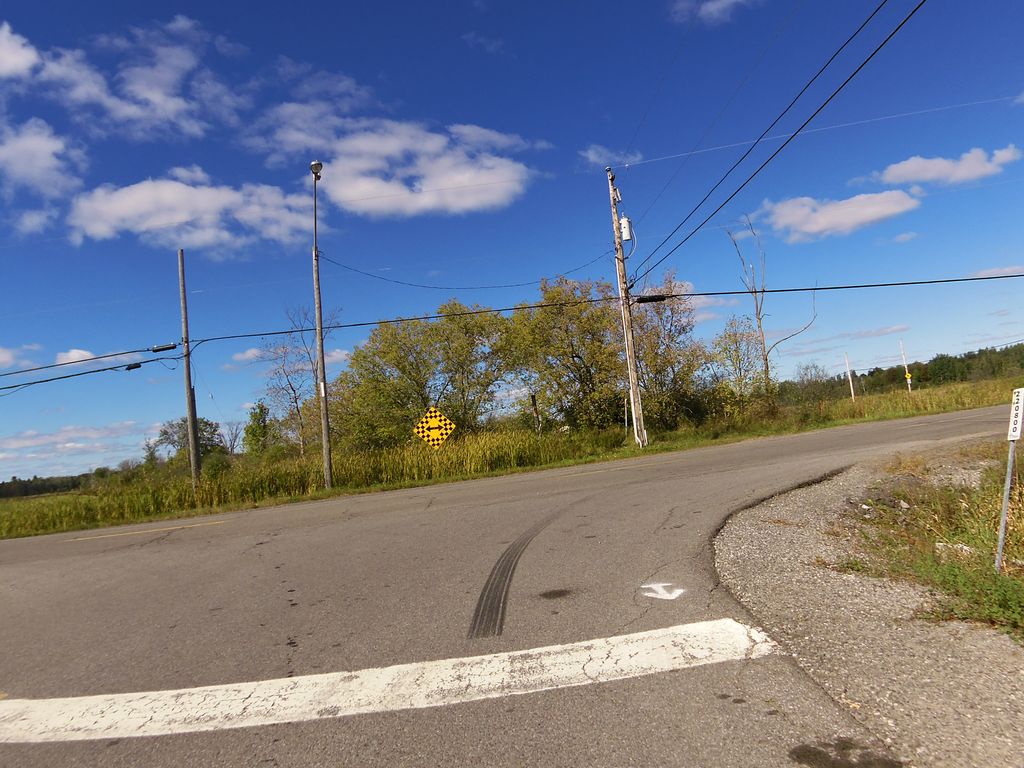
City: ottawa-gatineau